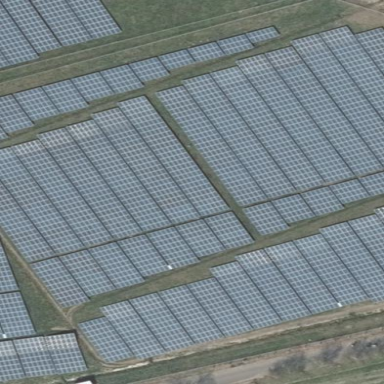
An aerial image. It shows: Solar power generator using photovoltaic panels.